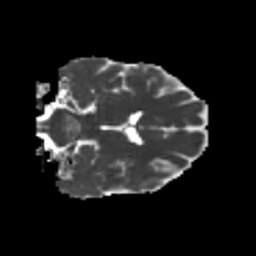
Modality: MD
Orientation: coronal
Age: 24
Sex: male
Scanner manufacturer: siemens
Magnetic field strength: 3 T
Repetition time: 3.5 s
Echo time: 0.104 s